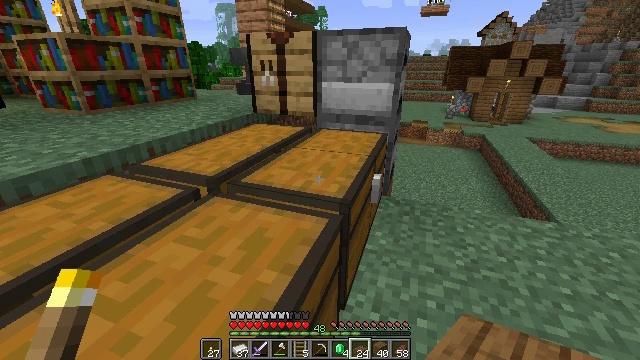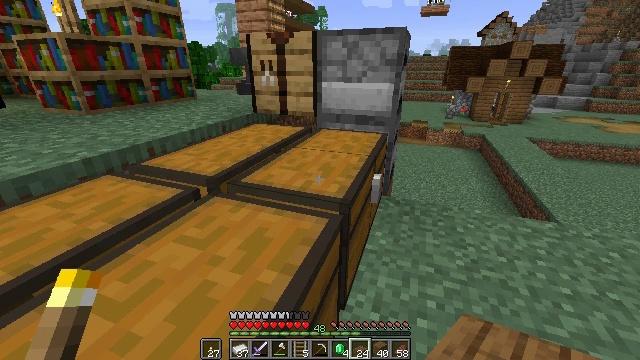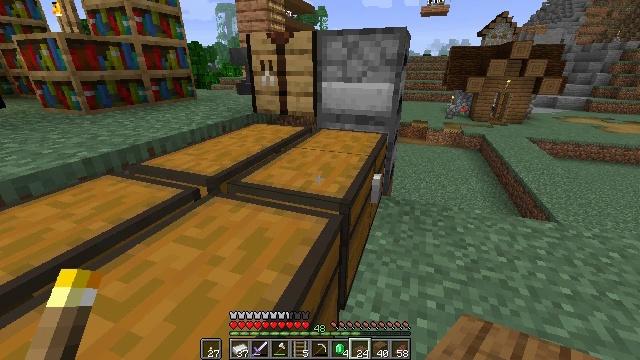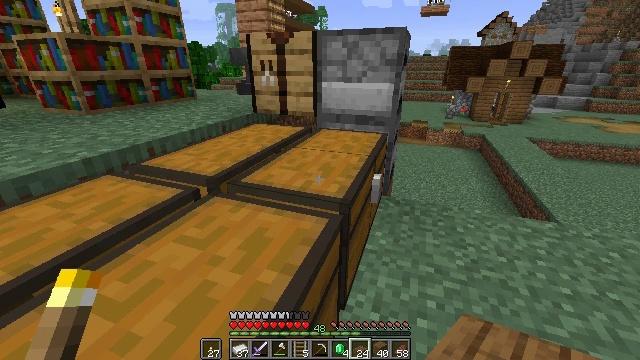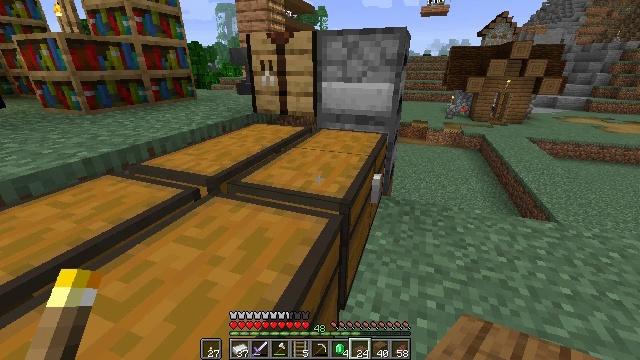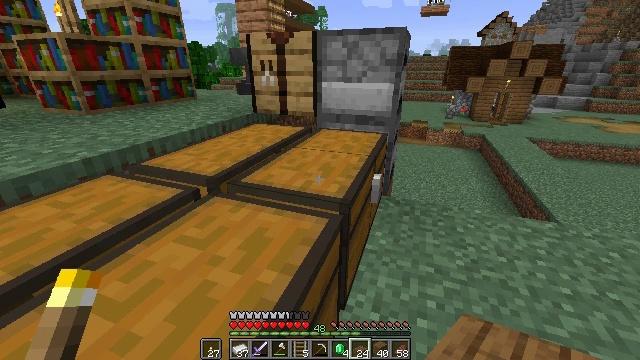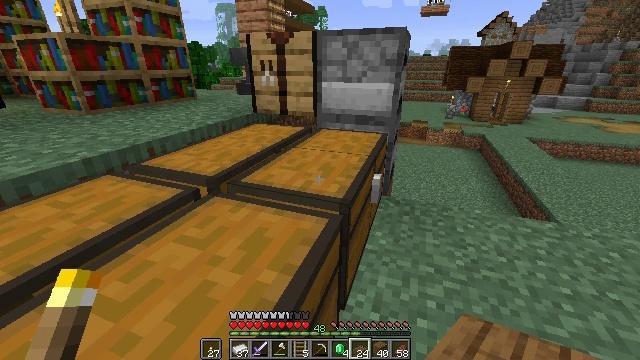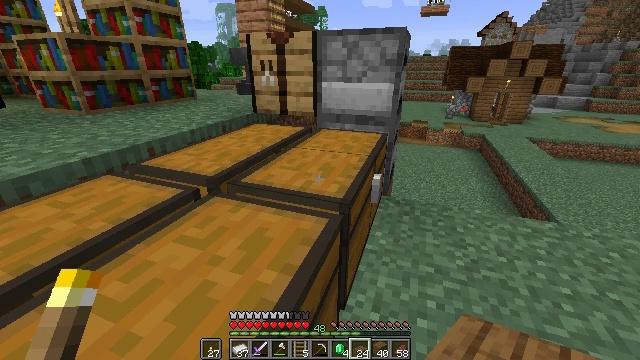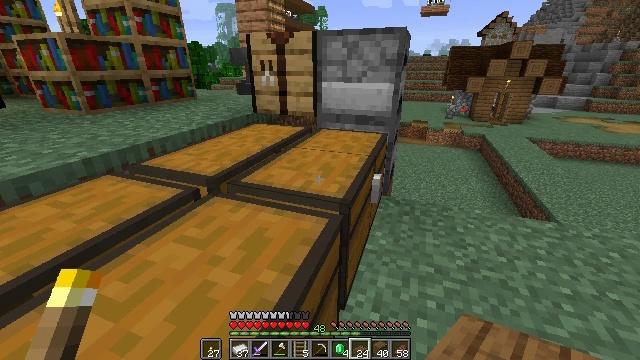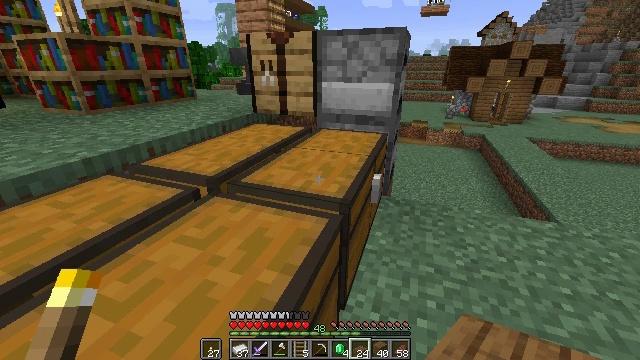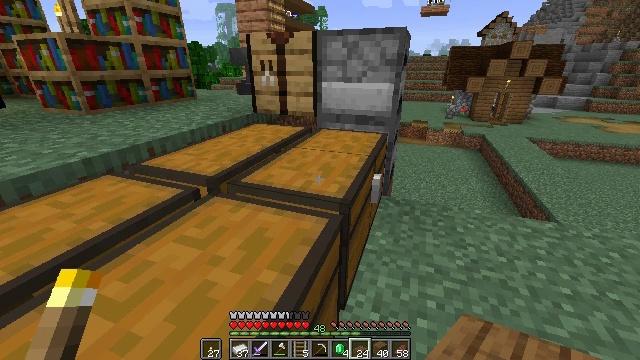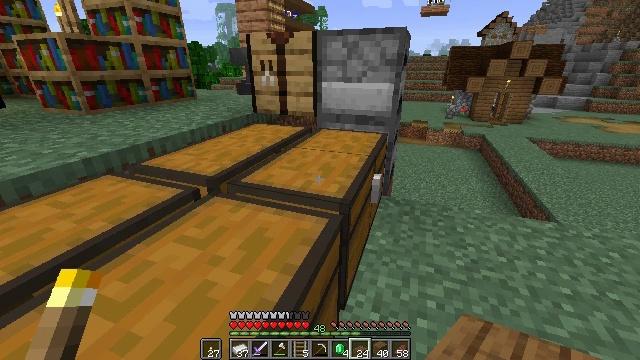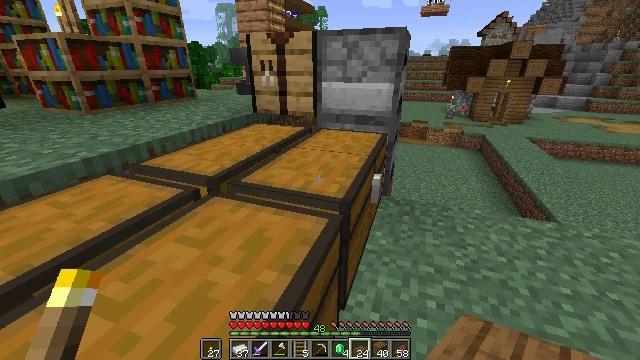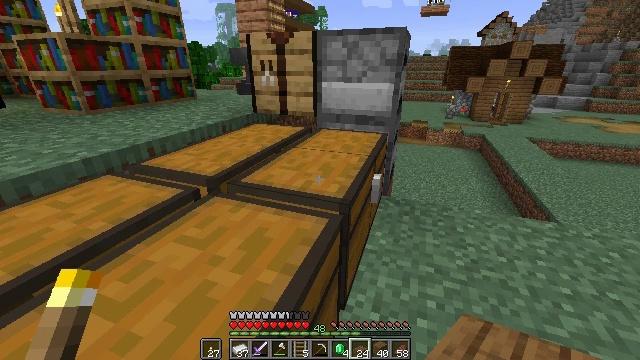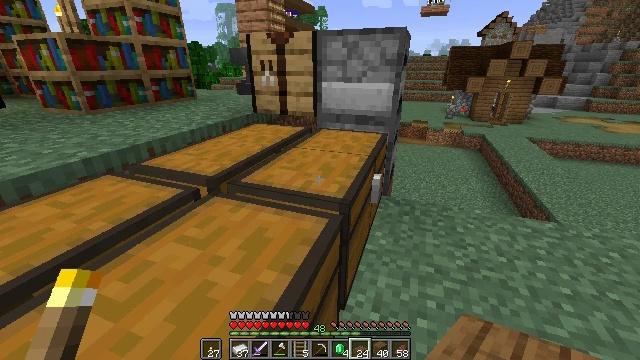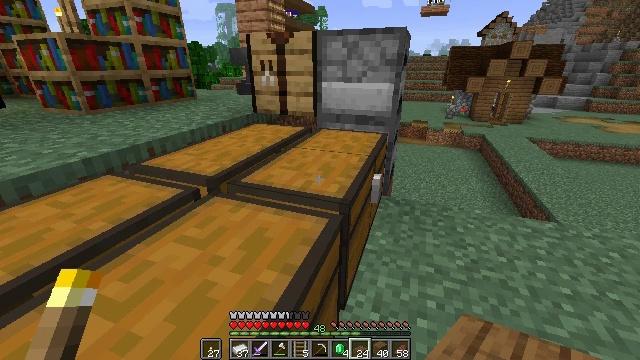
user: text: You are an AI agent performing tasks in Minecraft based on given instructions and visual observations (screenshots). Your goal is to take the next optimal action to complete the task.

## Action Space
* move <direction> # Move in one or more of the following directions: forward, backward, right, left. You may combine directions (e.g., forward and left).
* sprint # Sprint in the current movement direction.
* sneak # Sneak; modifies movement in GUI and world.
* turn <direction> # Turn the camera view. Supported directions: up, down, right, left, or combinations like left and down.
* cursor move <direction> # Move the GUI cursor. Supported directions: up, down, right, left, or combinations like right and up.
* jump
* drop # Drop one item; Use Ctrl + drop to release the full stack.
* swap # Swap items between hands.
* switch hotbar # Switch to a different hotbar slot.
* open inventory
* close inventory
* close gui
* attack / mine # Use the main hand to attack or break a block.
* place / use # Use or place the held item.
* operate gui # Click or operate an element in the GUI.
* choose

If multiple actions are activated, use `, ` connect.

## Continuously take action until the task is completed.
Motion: motion action
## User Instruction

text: Drop a spruce slab.
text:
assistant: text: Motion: no_op
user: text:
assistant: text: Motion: no_op
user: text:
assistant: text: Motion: no_op
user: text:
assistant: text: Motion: no_op
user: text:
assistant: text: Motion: no_op
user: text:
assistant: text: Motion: no_op
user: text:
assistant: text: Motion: no_op
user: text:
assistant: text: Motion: no_op
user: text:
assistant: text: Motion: no_op
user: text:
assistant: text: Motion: no_op
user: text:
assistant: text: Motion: no_op
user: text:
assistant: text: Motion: no_op
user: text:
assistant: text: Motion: no_op
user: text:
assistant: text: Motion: no_op
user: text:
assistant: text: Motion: no_op
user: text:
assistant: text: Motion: no_op
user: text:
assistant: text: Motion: no_op
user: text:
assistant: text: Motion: no_op
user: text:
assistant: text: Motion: no_op
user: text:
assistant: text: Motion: no_op
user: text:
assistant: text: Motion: no_op
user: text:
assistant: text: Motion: no_op
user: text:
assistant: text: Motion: no_op
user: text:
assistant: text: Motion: no_op
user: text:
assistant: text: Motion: no_op
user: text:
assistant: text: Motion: no_op
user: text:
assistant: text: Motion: no_op
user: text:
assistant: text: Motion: no_op
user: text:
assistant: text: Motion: no_op
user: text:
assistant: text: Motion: no_op